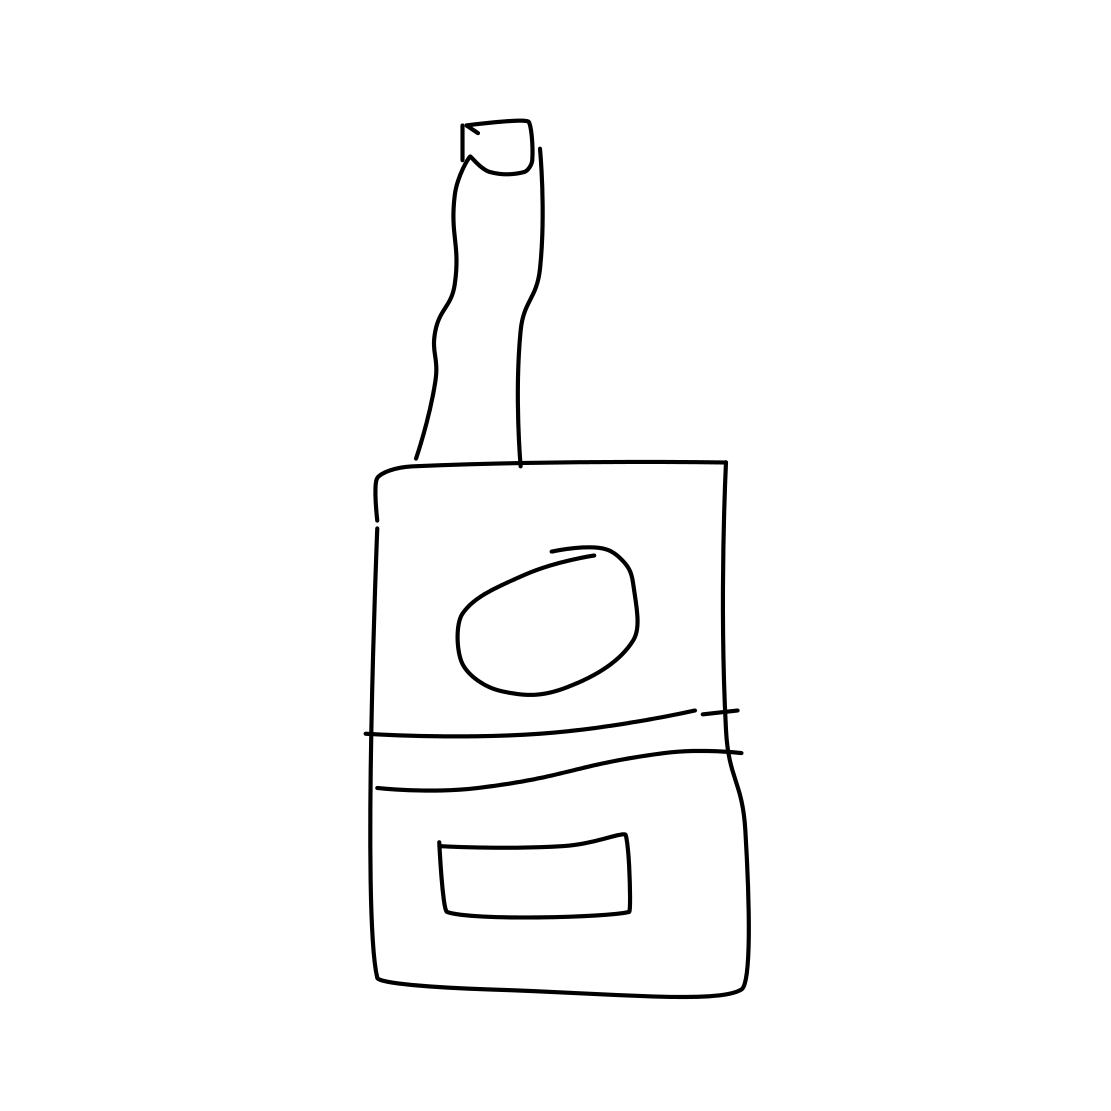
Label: walkie talkie